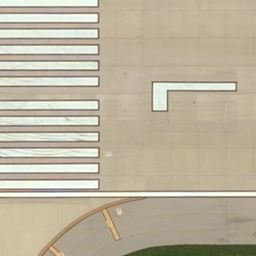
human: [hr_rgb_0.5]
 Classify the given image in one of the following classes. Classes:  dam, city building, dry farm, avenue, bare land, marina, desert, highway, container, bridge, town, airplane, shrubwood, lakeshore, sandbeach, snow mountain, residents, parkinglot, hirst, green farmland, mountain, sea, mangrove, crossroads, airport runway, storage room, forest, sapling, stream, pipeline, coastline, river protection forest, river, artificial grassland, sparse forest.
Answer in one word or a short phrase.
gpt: airport runway